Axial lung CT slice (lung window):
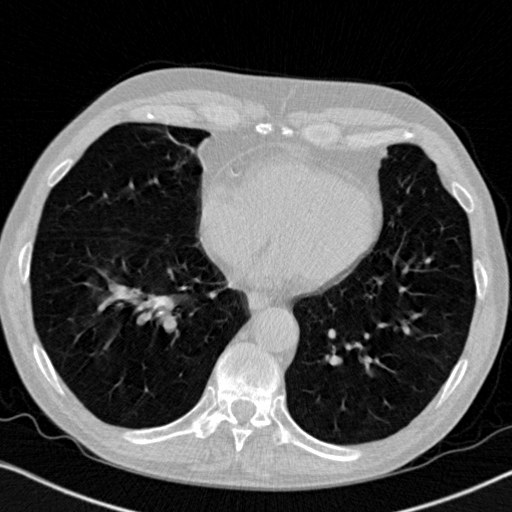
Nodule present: no